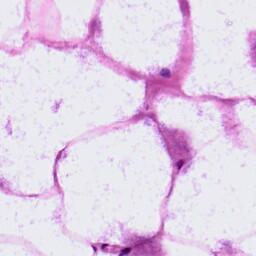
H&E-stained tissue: LymphNode